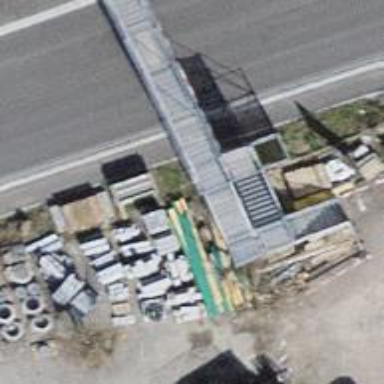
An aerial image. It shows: Footway bridge with metal surface.